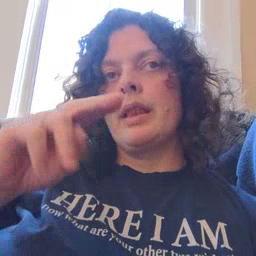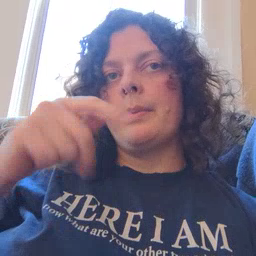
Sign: nap